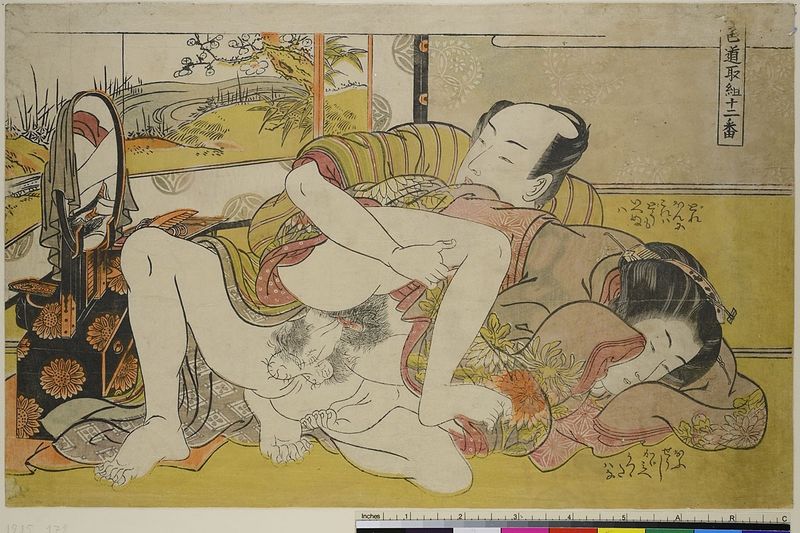
Titel: Der Handspiegel, aus der Serie: Auseinandersetzungen mit den Wegen der Liebe
Künstler: Isoda Kory&#x16B;sai
Standort: Hamburg
Institution: Museum für Kunst und Gewerbe Hamburg
Schlagwörter: akt, mann, nackt, gelb, frau, orange, muster, böse, spiegel, füße, holzschnitt, japan, sex, asien, druckgraphik, druckgrafik, asiatisch, chinesisch, stellung, zeit, farbholzschnitt, fesnter, kimono, asia, geschlechtsverkehr, edo, koitus, reproduktionen, druckerzeugnisse, jaan, shunga, wiassen, buntgelb, erotica